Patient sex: M
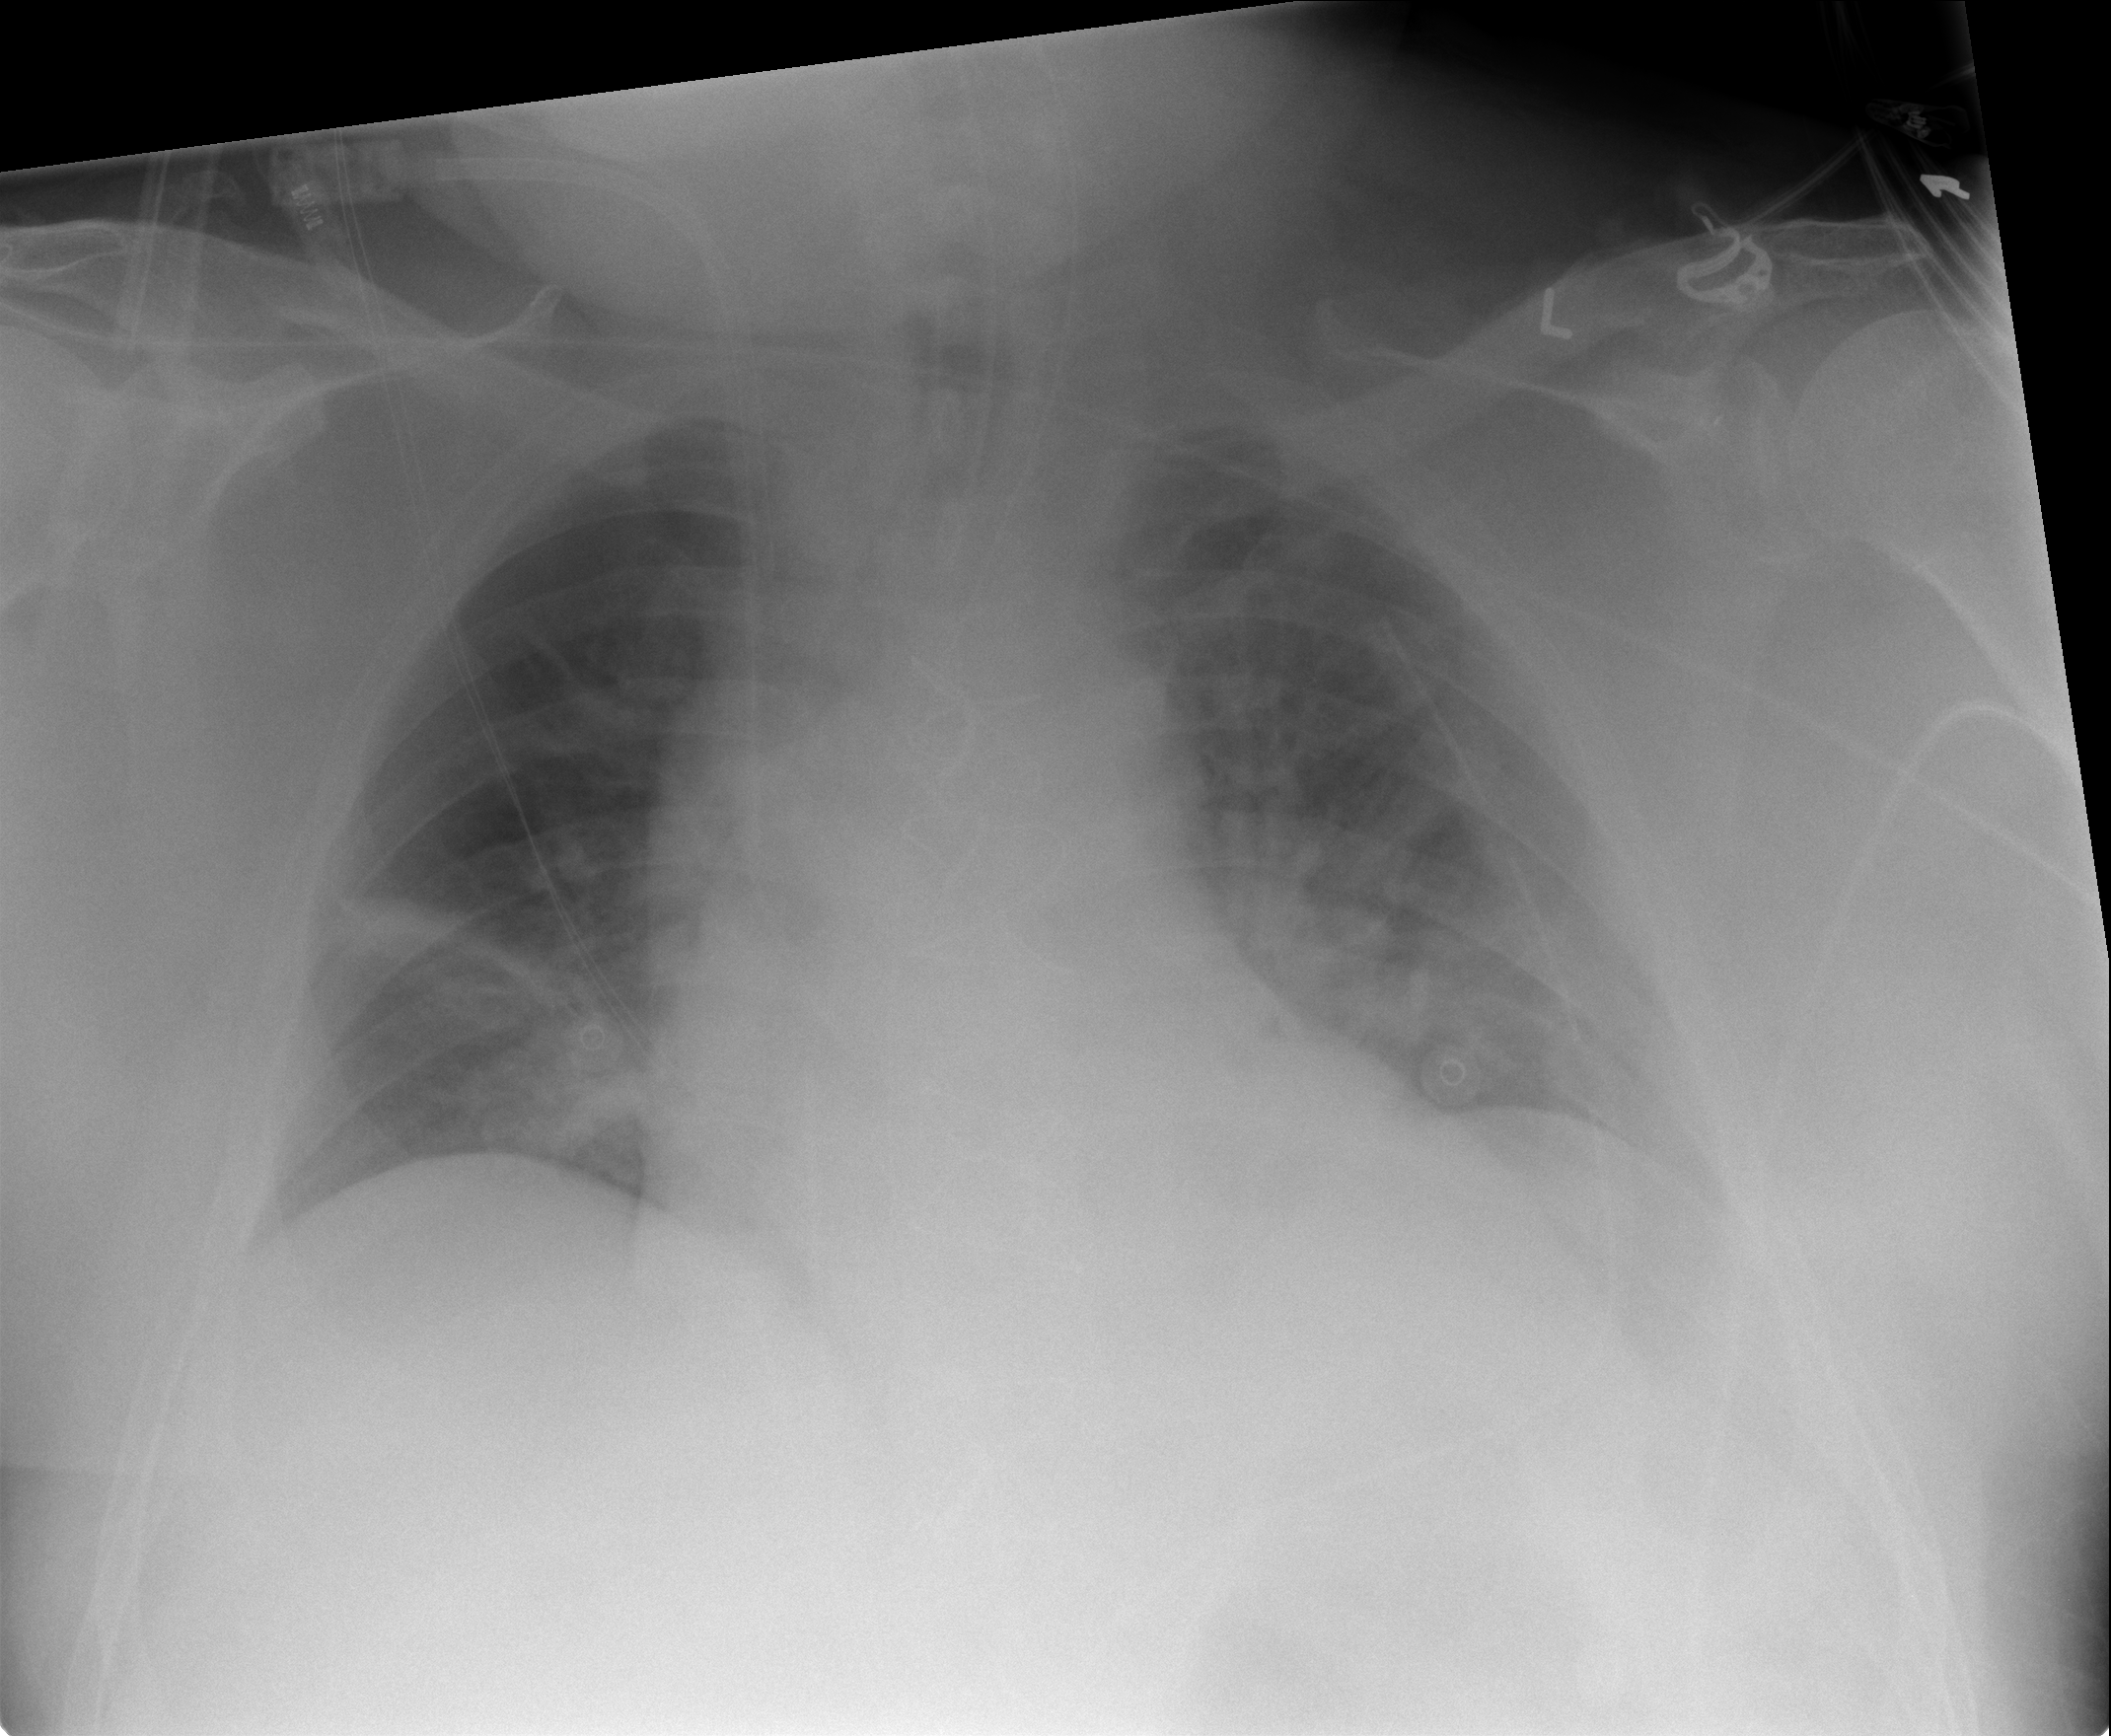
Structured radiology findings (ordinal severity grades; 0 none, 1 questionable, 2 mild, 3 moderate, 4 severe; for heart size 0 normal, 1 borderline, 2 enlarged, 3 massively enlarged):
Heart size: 2
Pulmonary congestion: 2
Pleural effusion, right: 0
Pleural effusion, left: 2
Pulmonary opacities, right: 0
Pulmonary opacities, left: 0
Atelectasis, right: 2
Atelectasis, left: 2